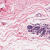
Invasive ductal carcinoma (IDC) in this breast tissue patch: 0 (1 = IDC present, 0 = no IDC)